Field crop: maize
Growth stage: 2
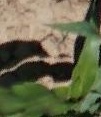
Species: maize